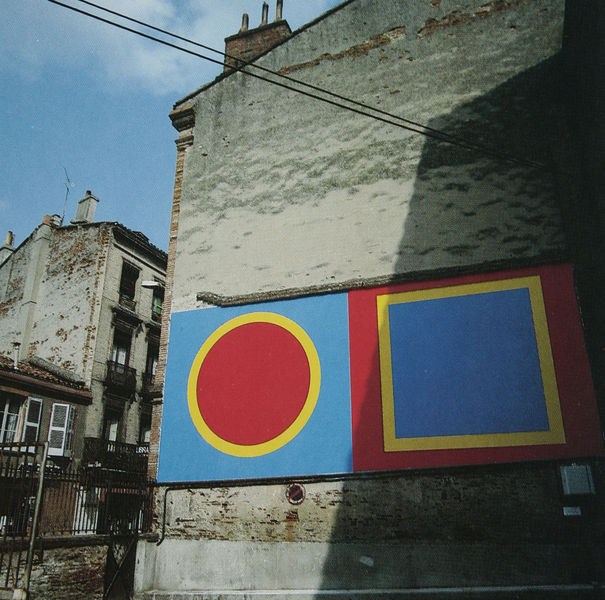
Titel: Installation Réfectoire des Jacobins, Toulouse - Red wall within yellow circle within blue circle; blue wall within yellow square within red square
Künstler: Sol Lewitt
Schlagwörter: blau, himmel, gelb, stadt, bunt, fenster, strasse, gebäude, haus, rot, wand, häuser, gitter, innen, kamin, kreis, balkon, umrisse, fassade, modern, giebel, mauer, schornsteine, strom, draussen, balkone, foto, fotografie, wände, außen, hauswand, rechteck, mauern, quadrat, viereck, antenne, stromleitung, leitung, stromkabel